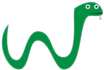
snake